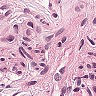
Metastatic tissue present: yes